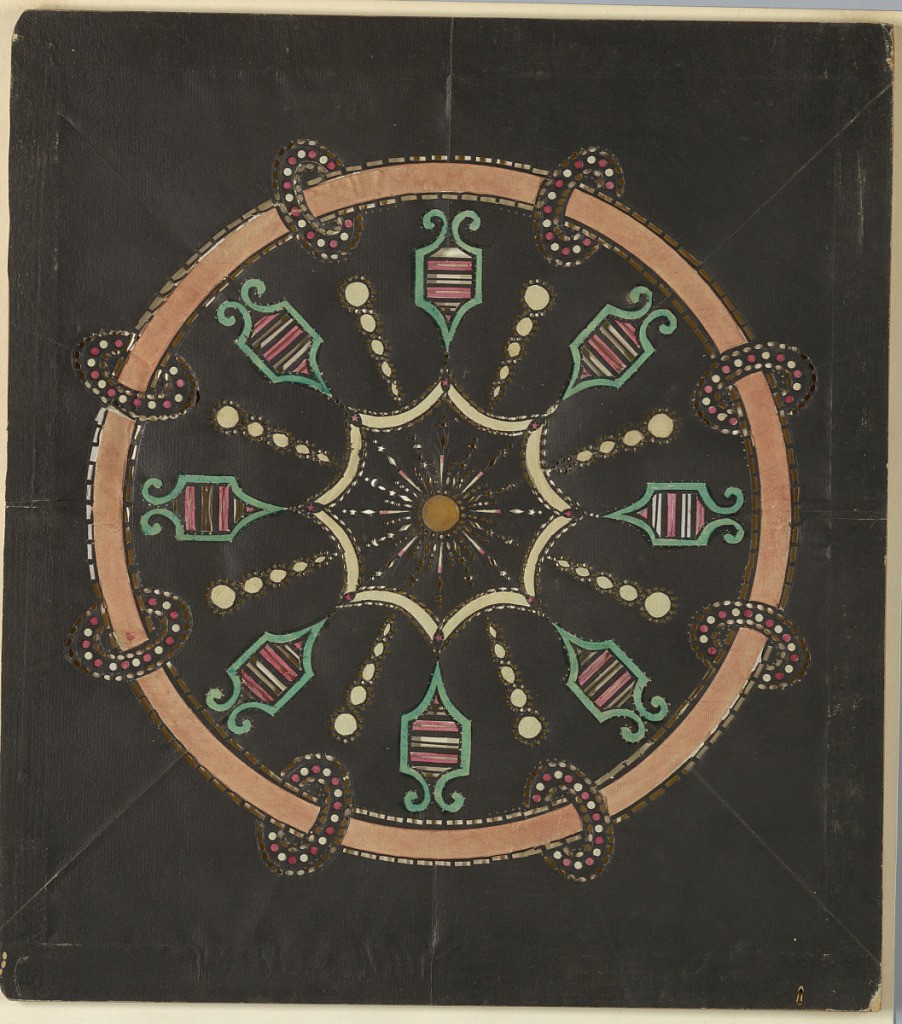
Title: Perpetual Motion Design
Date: ca. 1780
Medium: Cut paper on wood frame
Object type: Lantern slide
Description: Magic lantern slide, optical toy. On black field, circumference a pink band with eight elliptical rings. Within, eight cartouches alternating with eight chains of circles and and ellipses. At center, figure composed of eight incurving arcs, enclosing rayed disk.